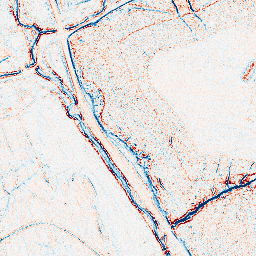
Category: edge_preserving
Decomposition family: anisotropic_diffusion
Decomposition parameters: iterations: 10
kappa: 30
gamma: 0.05
Upsampling method: bspline
Upsampling parameters: scale: 4
Upsampling scale: 4